Field crop: maize
Growth stage: 2
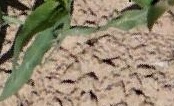
Species: maize